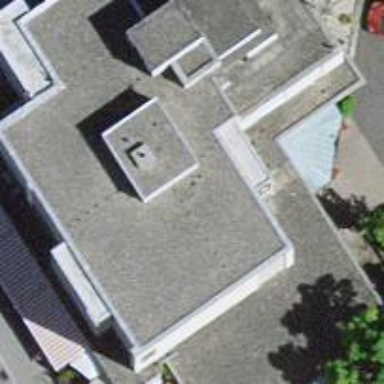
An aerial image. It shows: Restaurant located within hotel.